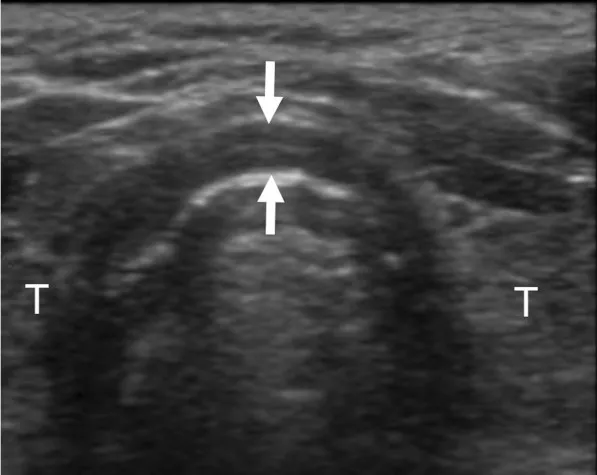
A transverse view of tracheal US obtained at the same level 2 days after admission. The US image showed remission of the tracheal wall thickening (arrows). T indicates the thyroid gland.
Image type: radiology (ultrasound)